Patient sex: M
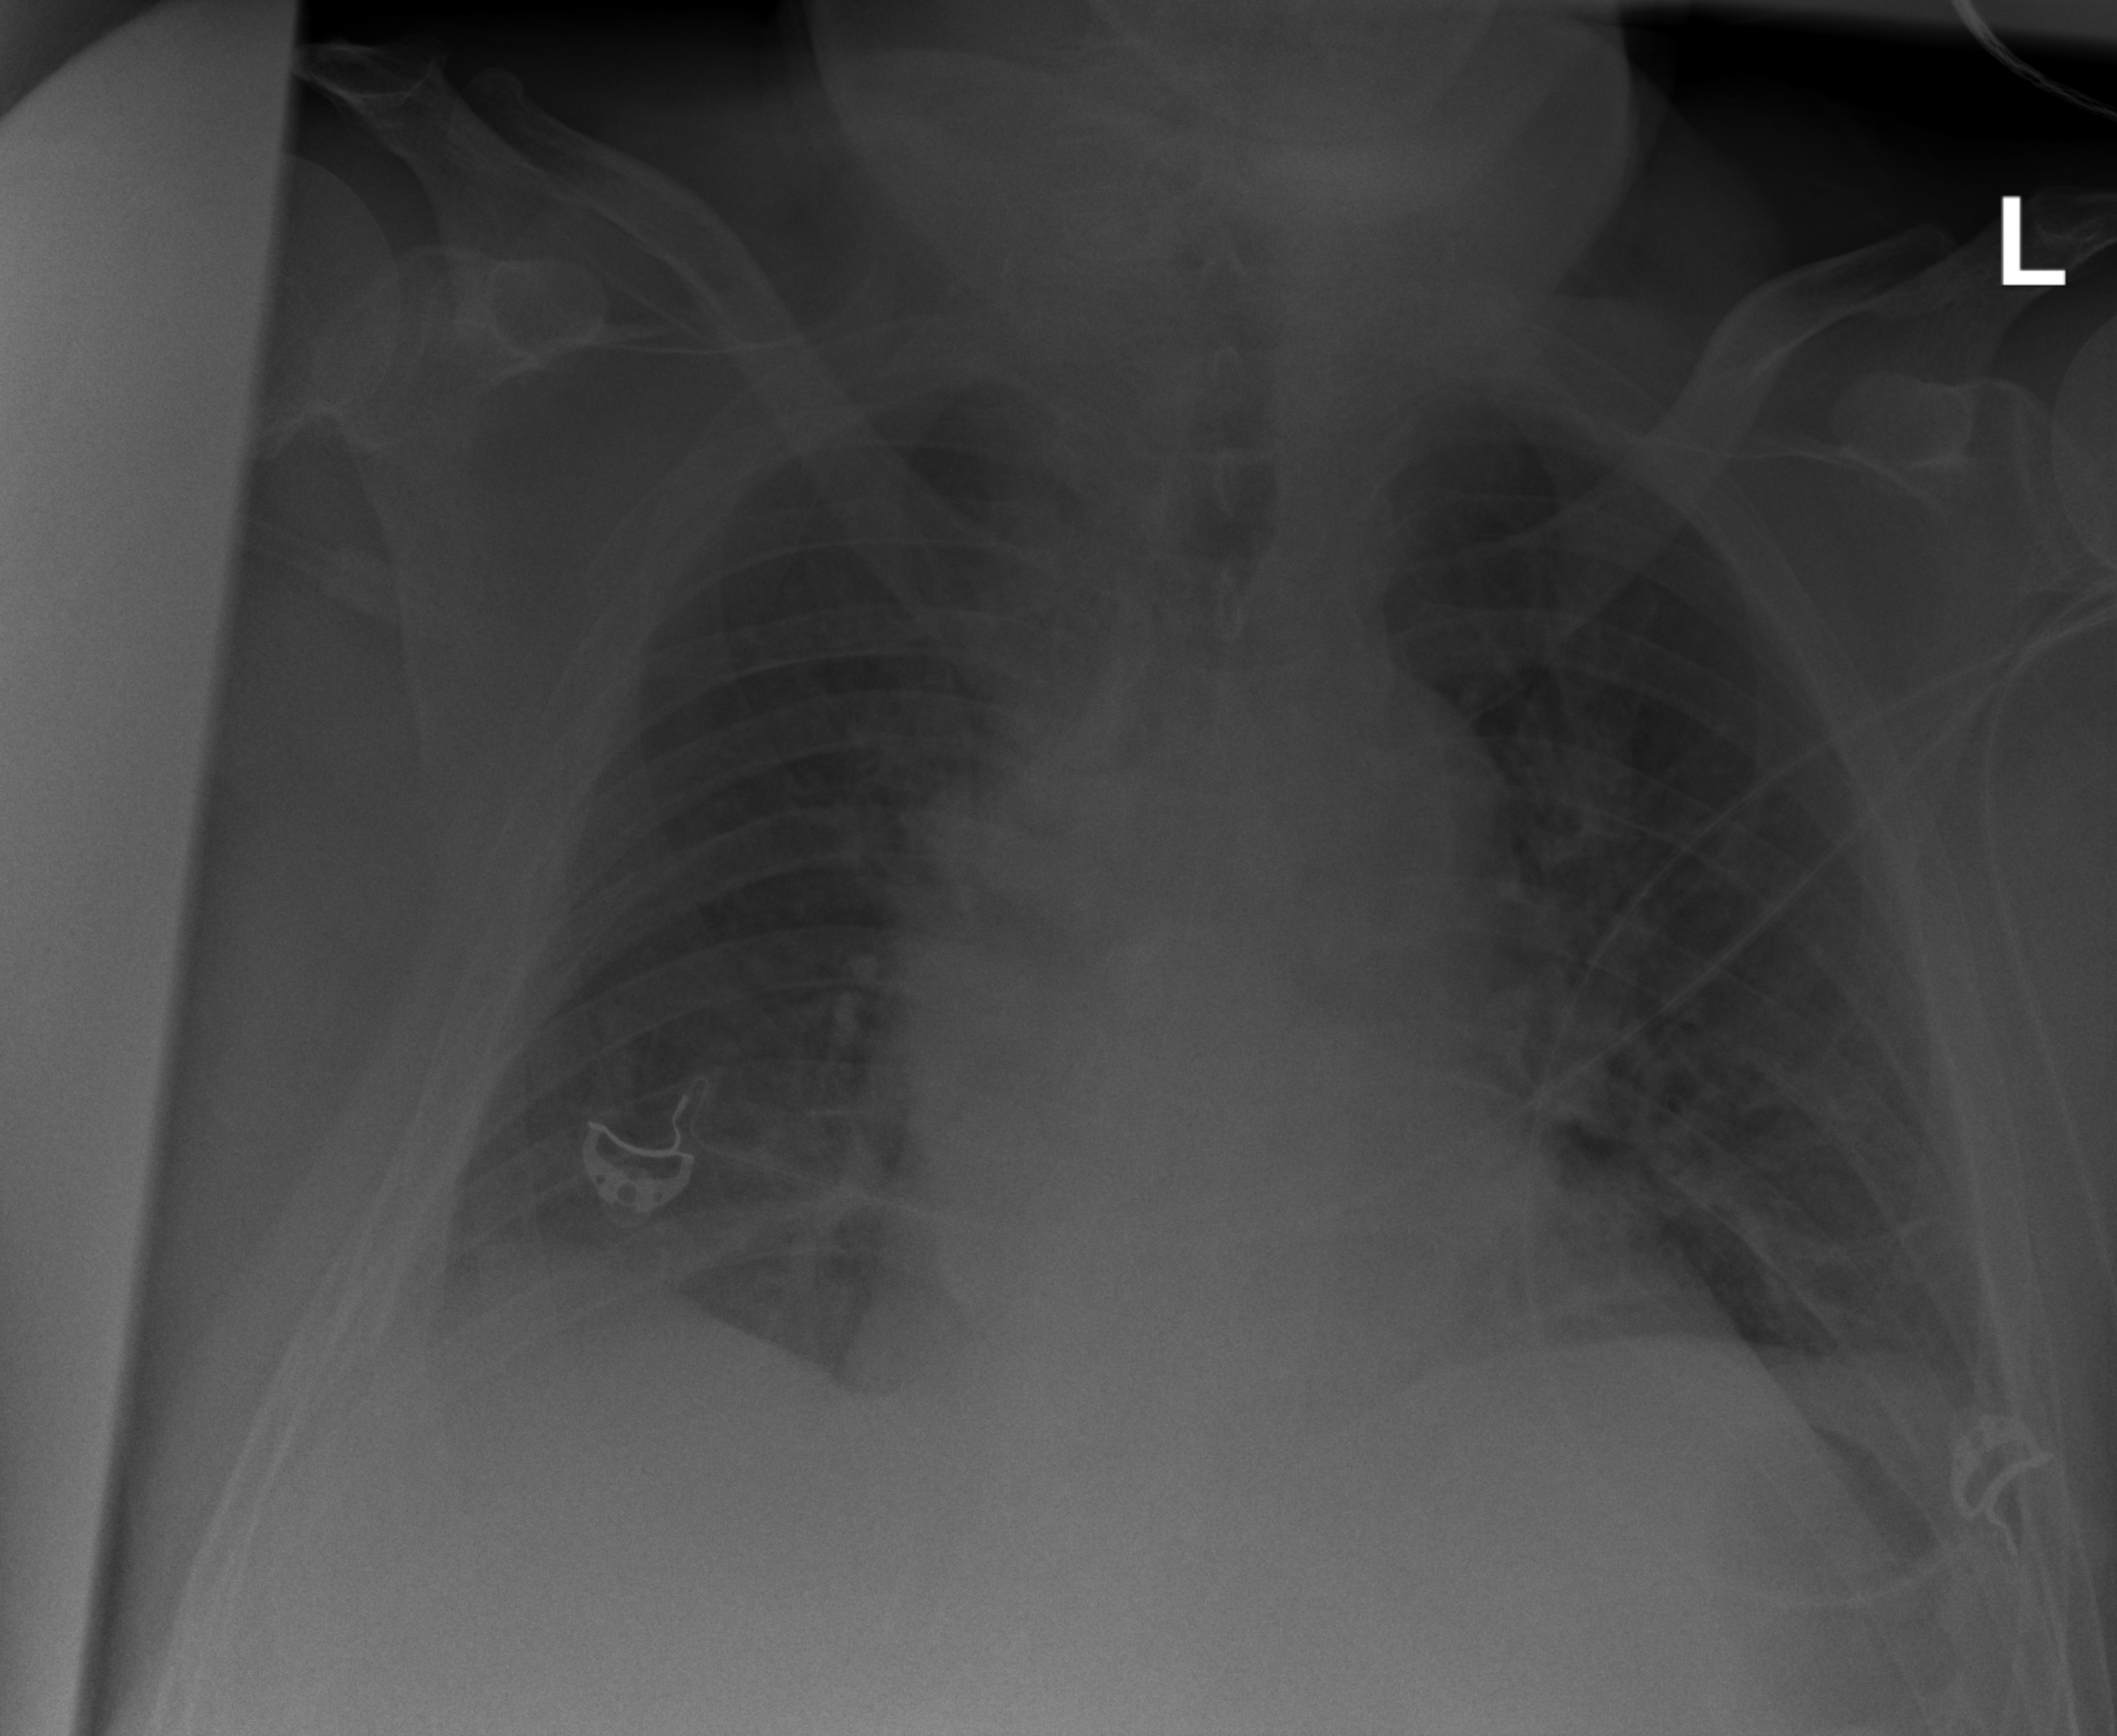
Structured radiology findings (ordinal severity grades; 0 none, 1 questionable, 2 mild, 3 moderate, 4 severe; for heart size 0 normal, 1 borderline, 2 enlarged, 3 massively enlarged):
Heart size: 1
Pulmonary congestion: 0
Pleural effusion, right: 2
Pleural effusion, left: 0
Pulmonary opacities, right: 0
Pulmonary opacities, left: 0
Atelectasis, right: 0
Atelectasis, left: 0